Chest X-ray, PA view. Patient: 62 years old, sex F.
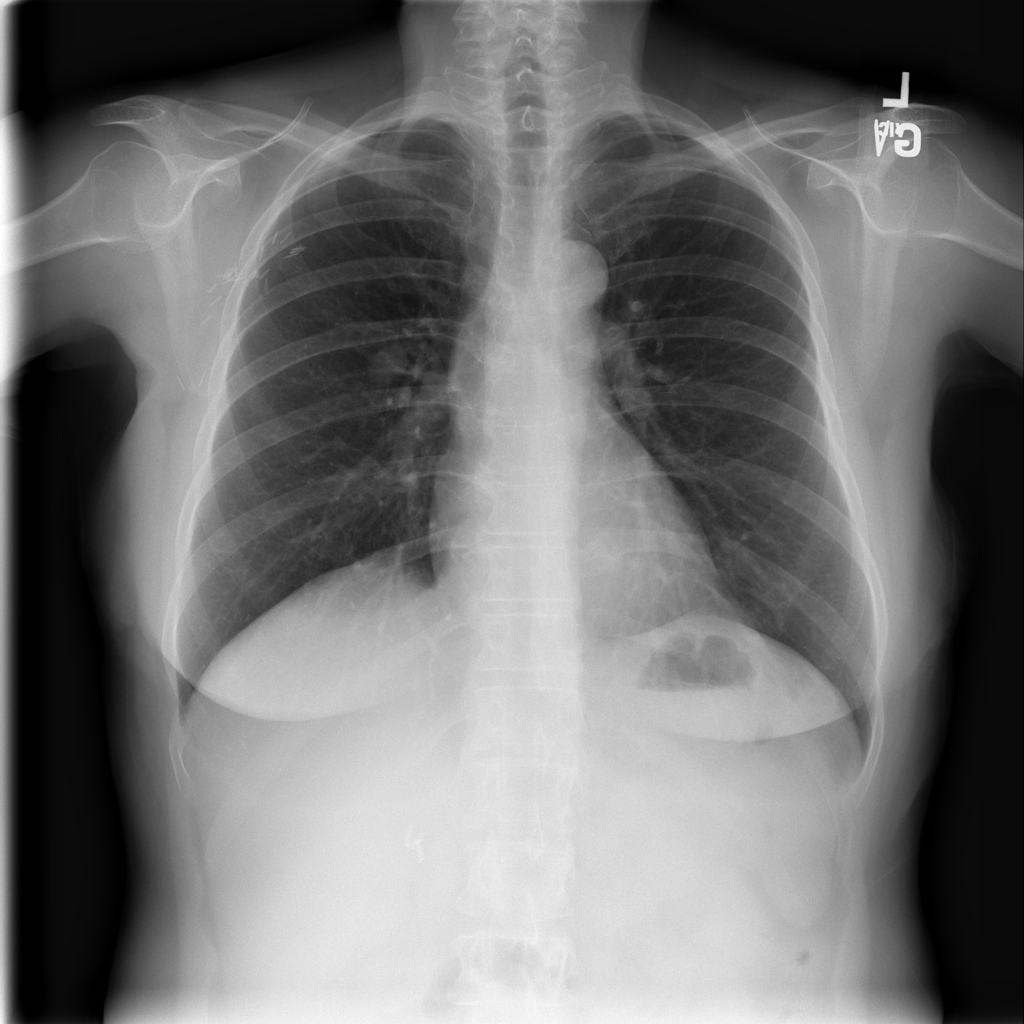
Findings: No Finding